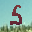
Label: 5